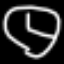
Label: clock